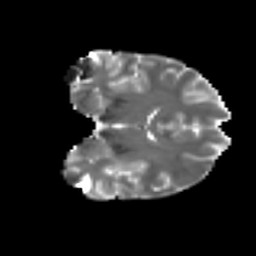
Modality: T2w
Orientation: coronal
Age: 23
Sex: female
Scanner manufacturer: ge
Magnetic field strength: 3 T
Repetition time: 7.8 s
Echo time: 0.0606 s